Field crop: maize
Growth stage: 1
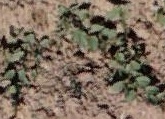
Species: convolvulus